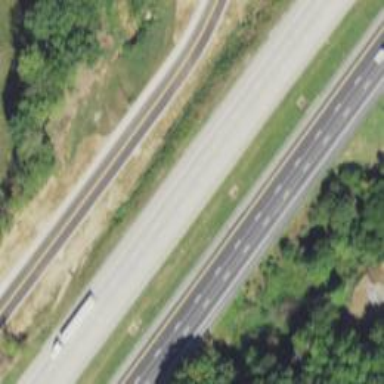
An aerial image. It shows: Asphalt motorway.